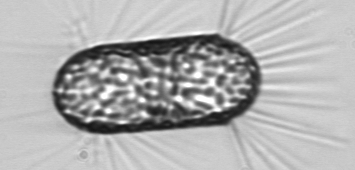
Label: Corethron_hystrix